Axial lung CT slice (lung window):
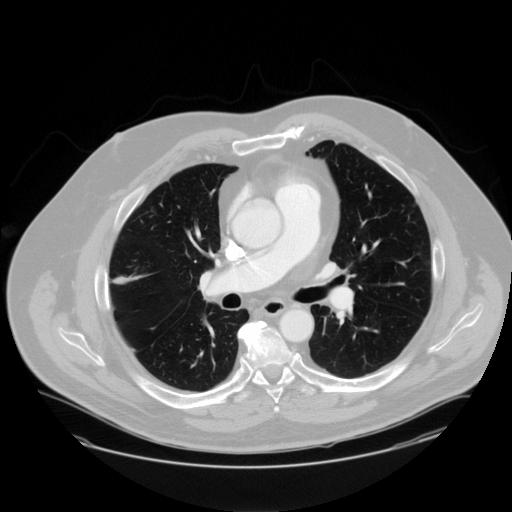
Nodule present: no